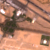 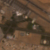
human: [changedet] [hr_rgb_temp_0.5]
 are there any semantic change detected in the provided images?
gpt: No changes to mention.